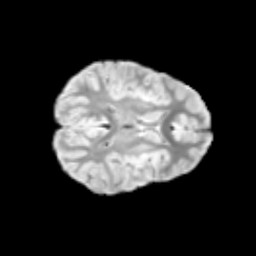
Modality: T2w
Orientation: axial
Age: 9
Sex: female
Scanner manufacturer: siemens
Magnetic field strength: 3 T
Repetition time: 3.8 s
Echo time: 0.07 s